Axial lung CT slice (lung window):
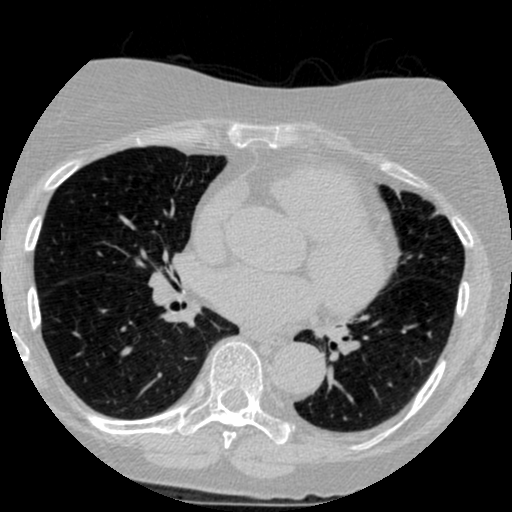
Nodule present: no